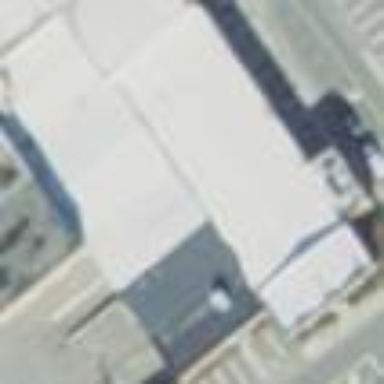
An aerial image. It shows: Part of building is shown in the image.